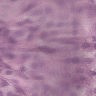
Metastatic tissue present: yes